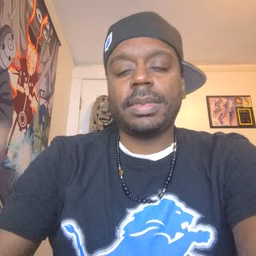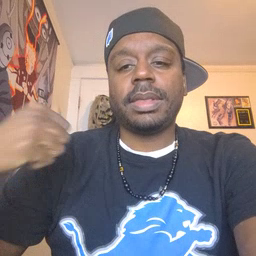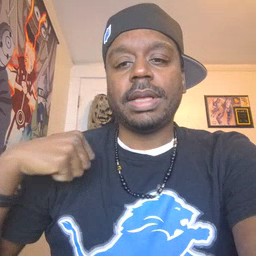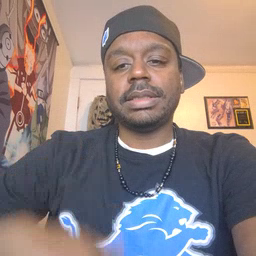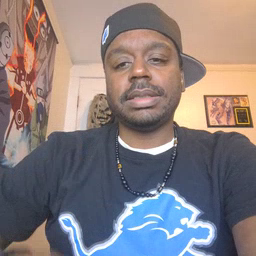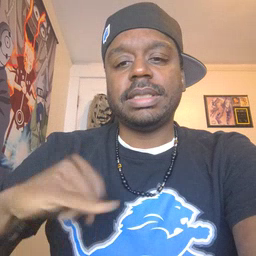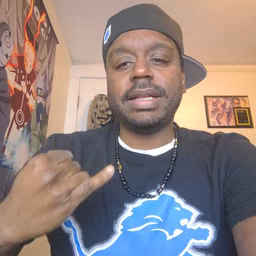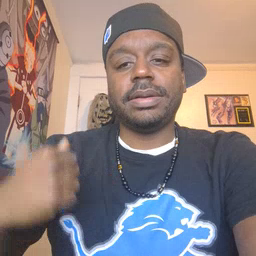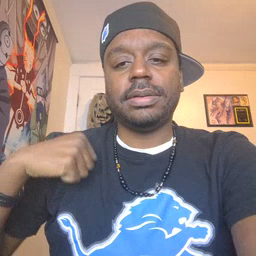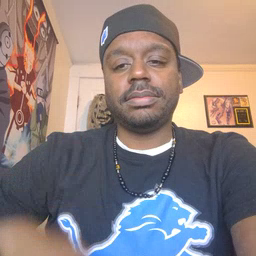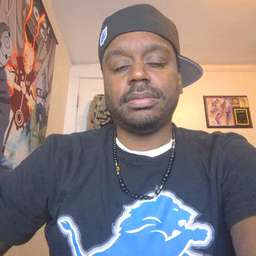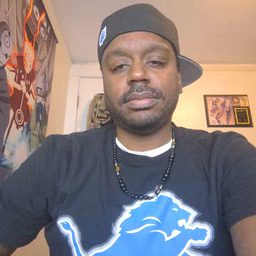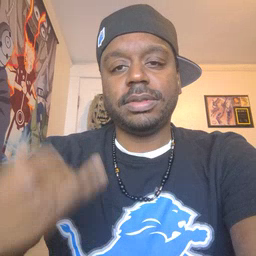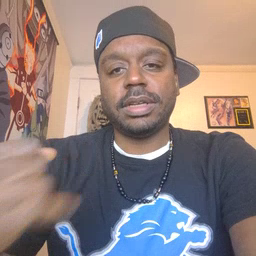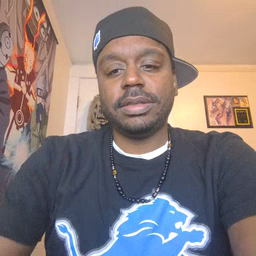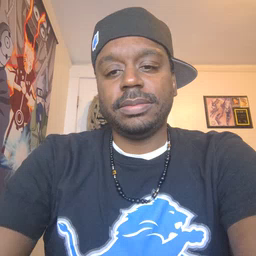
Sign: jacket